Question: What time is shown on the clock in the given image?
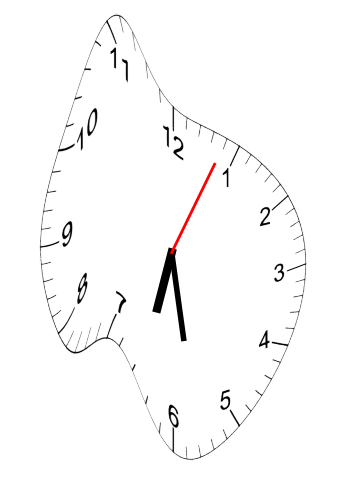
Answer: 06:28:04